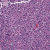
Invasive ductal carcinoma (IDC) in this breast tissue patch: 1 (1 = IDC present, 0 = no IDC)